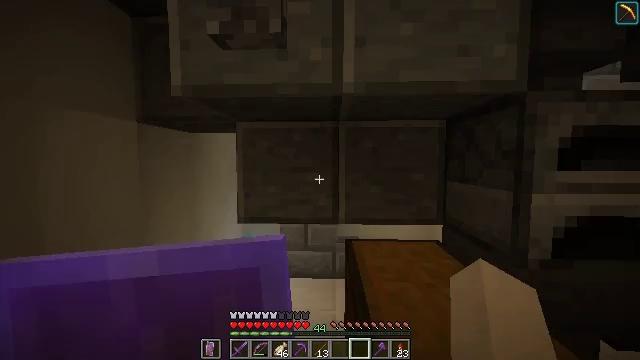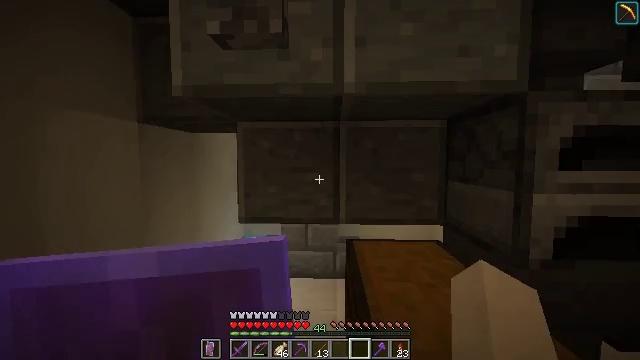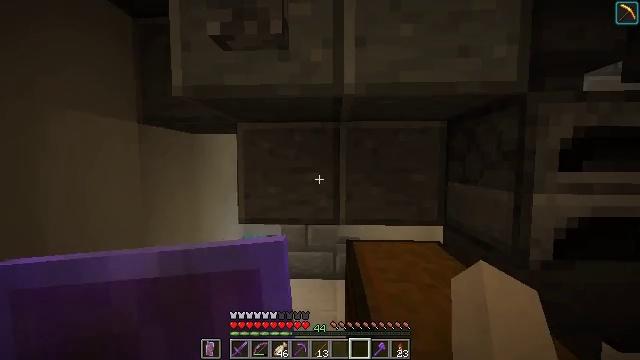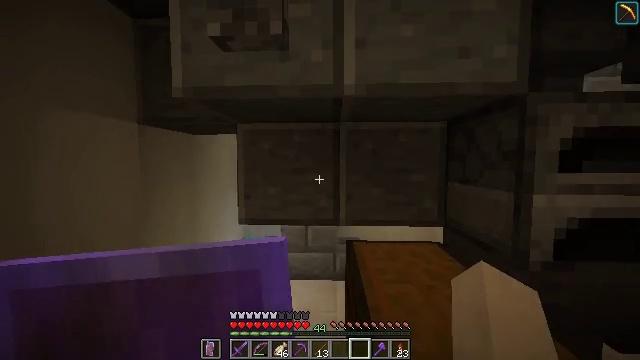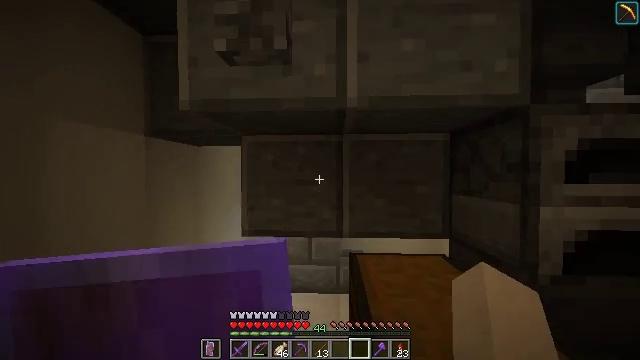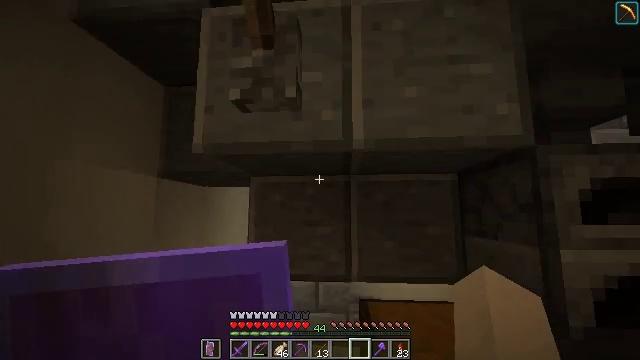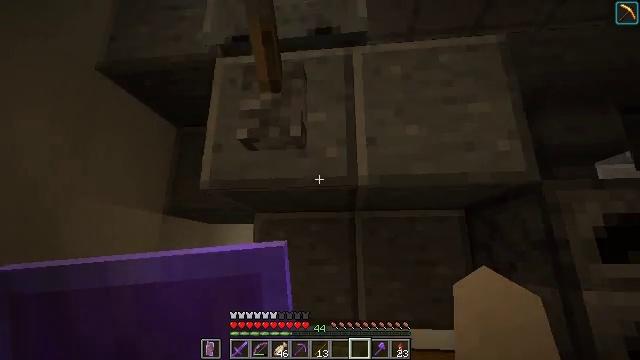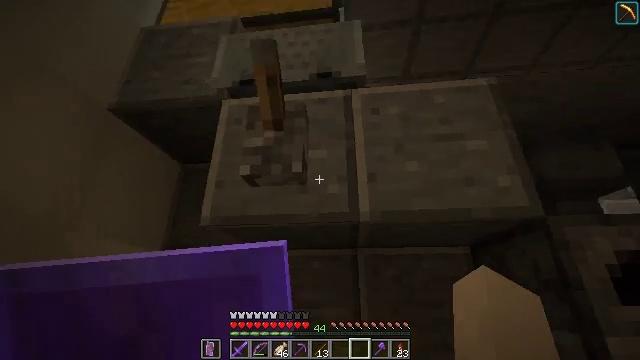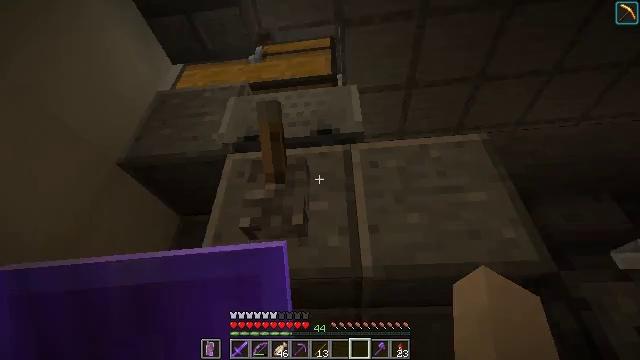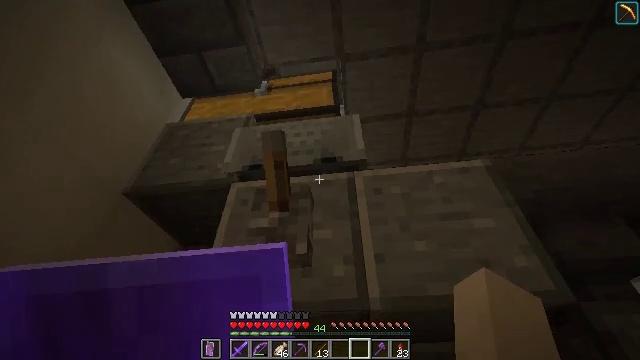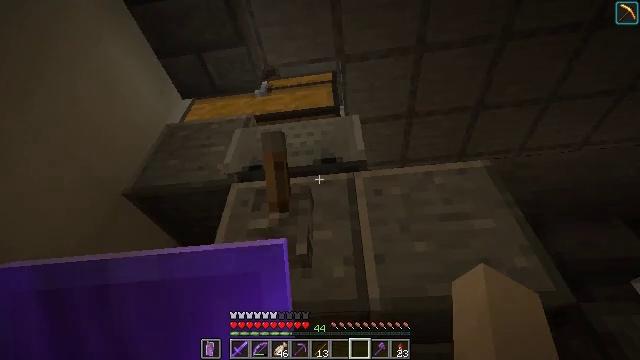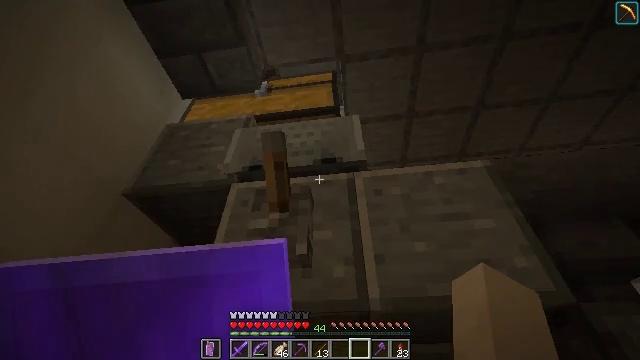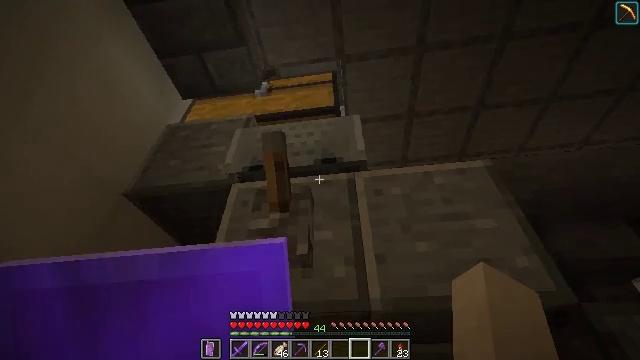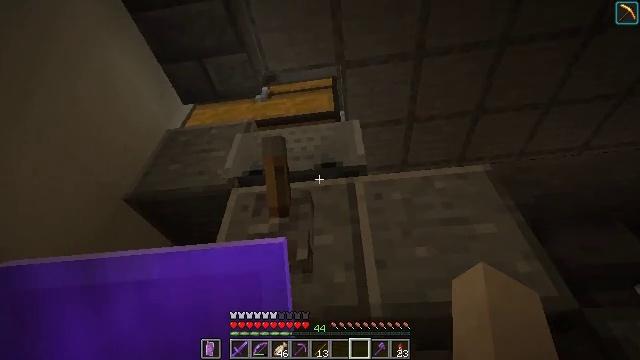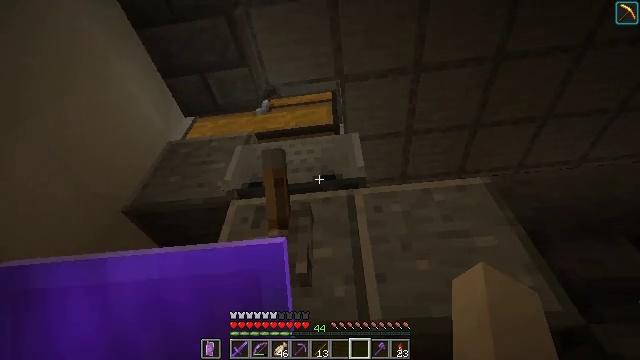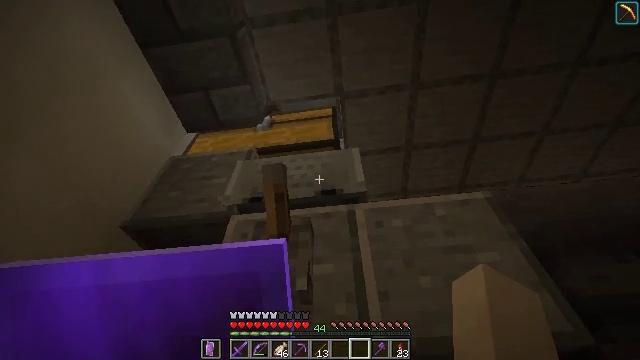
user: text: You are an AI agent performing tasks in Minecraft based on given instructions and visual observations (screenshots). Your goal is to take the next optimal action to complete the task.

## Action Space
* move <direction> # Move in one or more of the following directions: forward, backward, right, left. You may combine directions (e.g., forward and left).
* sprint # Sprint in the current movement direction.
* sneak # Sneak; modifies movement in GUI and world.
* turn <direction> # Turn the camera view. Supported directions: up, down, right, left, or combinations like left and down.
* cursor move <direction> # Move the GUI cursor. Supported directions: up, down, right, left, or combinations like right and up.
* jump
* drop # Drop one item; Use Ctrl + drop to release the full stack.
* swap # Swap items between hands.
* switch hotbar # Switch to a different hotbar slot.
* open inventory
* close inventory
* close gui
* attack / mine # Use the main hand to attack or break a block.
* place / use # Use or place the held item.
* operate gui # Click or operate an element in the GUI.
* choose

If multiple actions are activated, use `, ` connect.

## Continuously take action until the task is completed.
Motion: motion action
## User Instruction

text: craft item soul torch
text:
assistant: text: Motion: no_op
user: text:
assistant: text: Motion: no_op
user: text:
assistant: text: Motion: no_op
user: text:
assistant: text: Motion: turn up
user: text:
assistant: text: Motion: turn left and up
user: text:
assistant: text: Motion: turn left and up
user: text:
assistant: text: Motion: turn up
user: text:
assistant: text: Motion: turn up
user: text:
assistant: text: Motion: turn left and up
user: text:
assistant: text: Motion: no_op
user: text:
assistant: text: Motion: no_op
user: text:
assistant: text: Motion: no_op
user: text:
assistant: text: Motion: turn up
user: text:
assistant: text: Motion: turn up
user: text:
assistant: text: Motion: turn up
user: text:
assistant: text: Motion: turn up
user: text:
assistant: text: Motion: no_op
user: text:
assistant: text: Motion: no_op
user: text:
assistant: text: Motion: use / place
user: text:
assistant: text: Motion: use / place
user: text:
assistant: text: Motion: use / place
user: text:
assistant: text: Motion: use / place
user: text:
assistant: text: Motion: no_op
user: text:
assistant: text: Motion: no_op
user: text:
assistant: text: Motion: no_op
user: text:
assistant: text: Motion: no_op
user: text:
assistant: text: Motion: no_op
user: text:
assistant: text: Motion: no_op
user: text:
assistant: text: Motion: no_op
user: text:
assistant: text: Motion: no_op